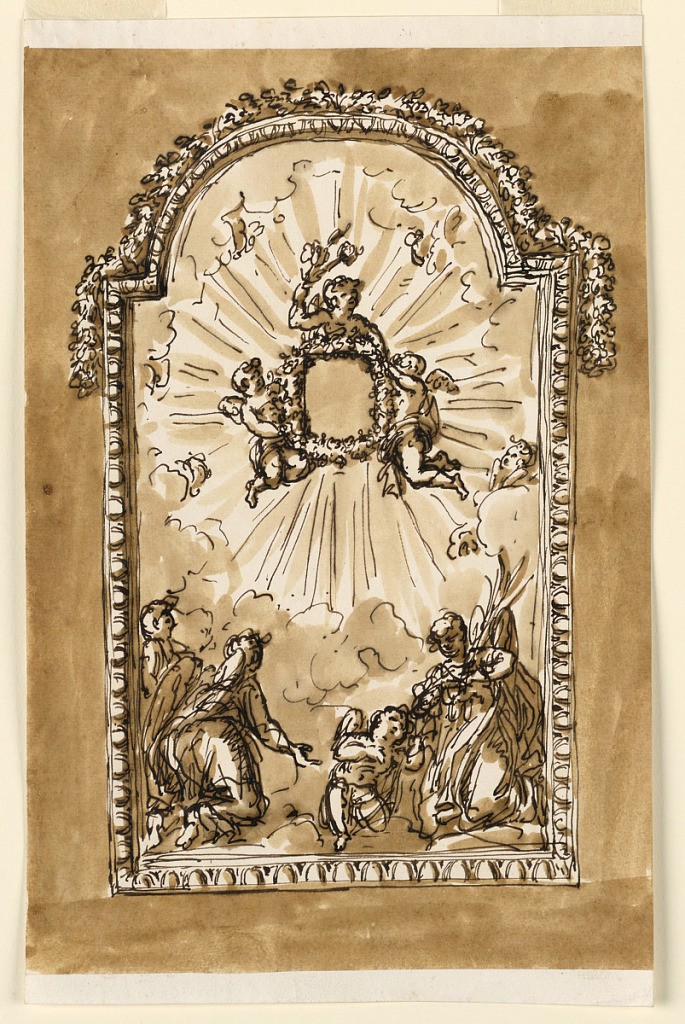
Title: Frame for small devotional picture
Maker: Giuseppe Barberi, Italian, 1746–1809
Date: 1773-1774
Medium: Pen and brown ink, brush and brown wash on lined off-white laid paper
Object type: Drawing
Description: A framed representation, most of the upper edge being circular. Three angels support an oval wreath as a frame for a small picture. It is surrounded by a glory of rays and cherubim. Below are four angels upon clouds and most of them revering. A garland is on top of the upper part of the frame. Usual background.